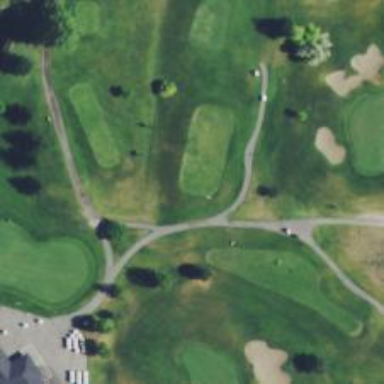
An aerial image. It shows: Service road designated as golf cart path.